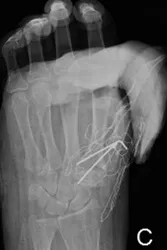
C,D
) Immediate postoperative X-rays following closed reduction and percutaneous stabilization with Kirshner wires.
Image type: radiology (x_ray)